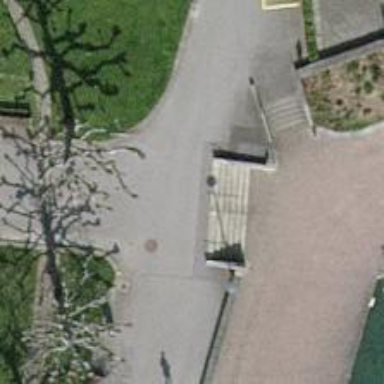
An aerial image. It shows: Set of steps made of paving stones.